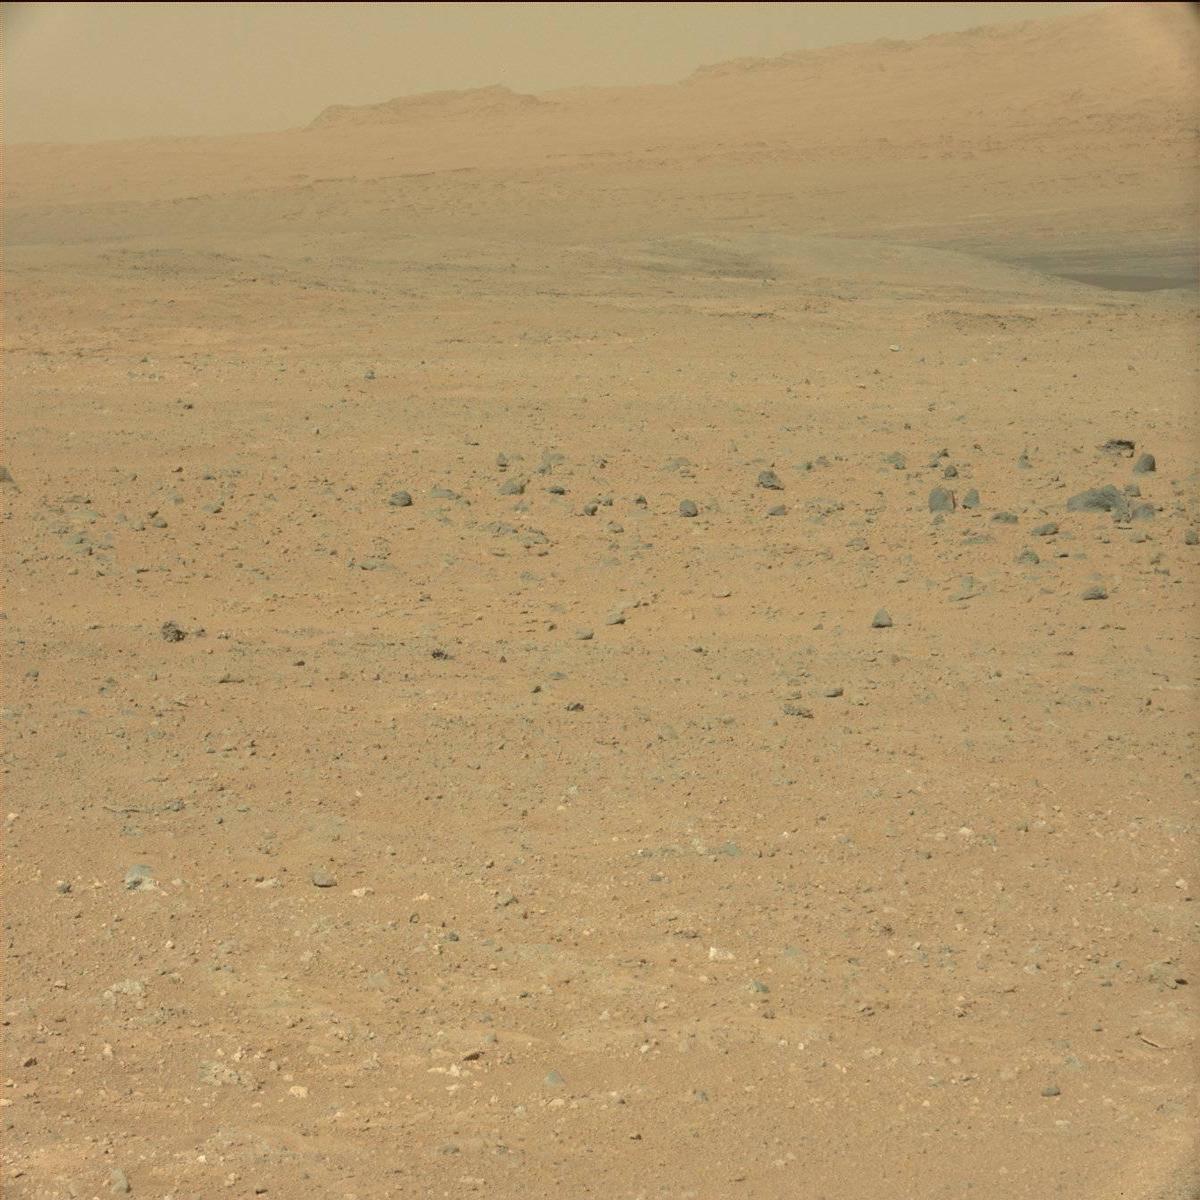
Terrain classes present: Bedrock, Ridge, Sand / Soil, Sky